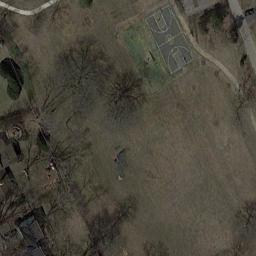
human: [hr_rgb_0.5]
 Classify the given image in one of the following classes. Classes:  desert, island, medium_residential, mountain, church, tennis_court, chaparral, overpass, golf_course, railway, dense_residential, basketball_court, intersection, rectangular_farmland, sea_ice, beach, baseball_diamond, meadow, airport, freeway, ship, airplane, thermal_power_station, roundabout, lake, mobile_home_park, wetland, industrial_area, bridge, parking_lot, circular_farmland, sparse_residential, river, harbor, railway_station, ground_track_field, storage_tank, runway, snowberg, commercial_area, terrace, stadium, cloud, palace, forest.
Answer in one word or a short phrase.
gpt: basketball_court